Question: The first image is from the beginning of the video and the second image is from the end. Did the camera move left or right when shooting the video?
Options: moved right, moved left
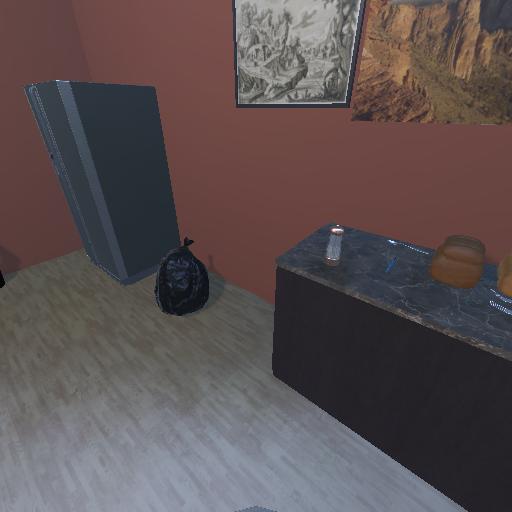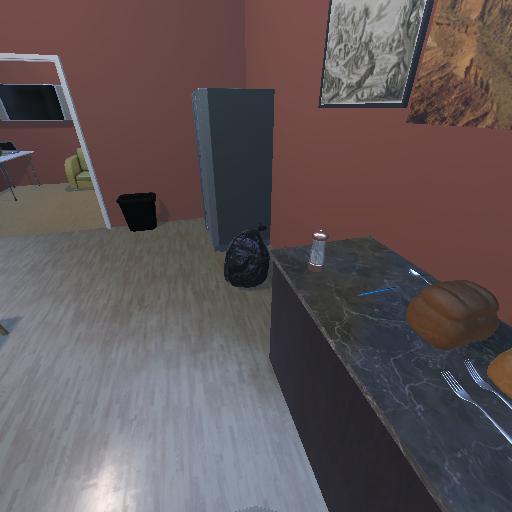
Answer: moved right